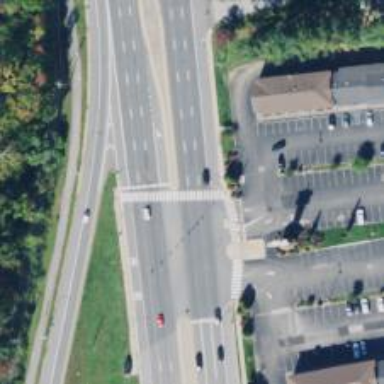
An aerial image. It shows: Zebra crossing for pedestrians.